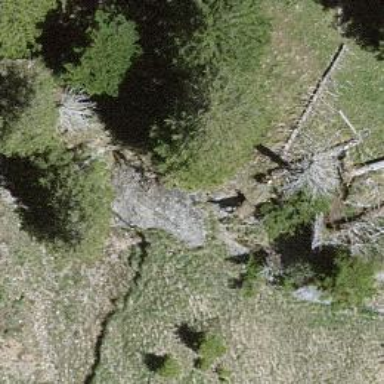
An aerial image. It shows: Cliff in nature.